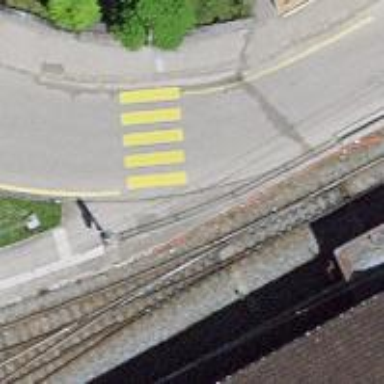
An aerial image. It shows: Uncontrolled zebra crossing.